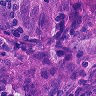
Metastatic tissue present: yes